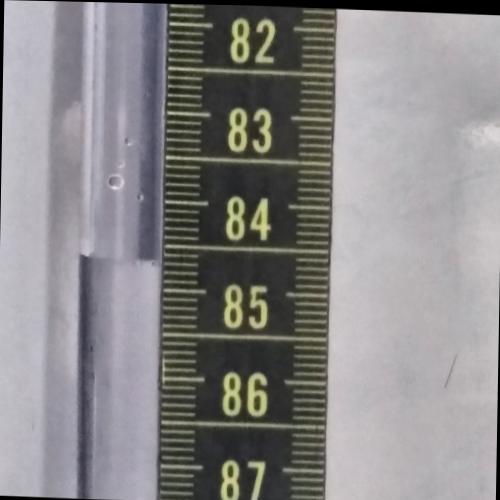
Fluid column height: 84.7 cm